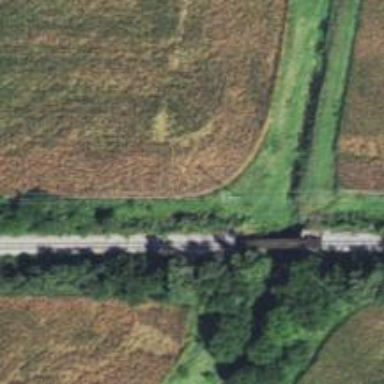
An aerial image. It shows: There is bridge over railway with one track.